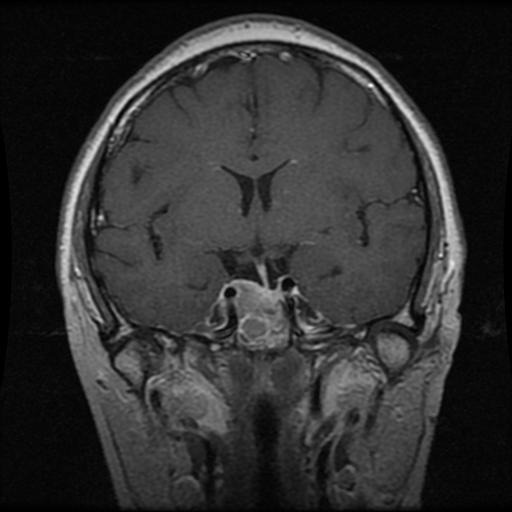
Label: pituitary